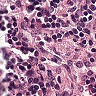
Metastatic tissue present: no